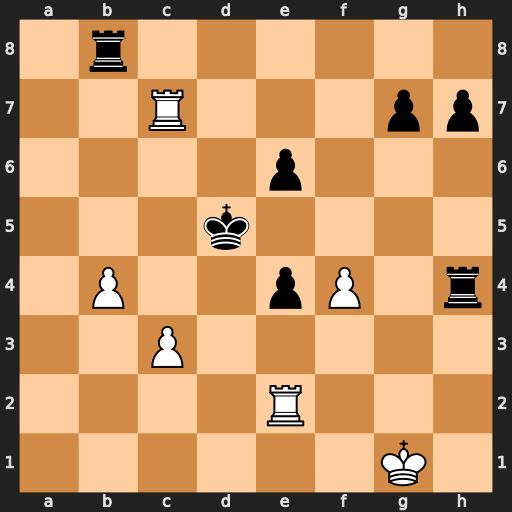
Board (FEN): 1r6/2R3pp/4p3/3k4/1P2pP1r/2P5/4R3/6K1
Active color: w
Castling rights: -
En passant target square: -
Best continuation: Rd2#